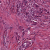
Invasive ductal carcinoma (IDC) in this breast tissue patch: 1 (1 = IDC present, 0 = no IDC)